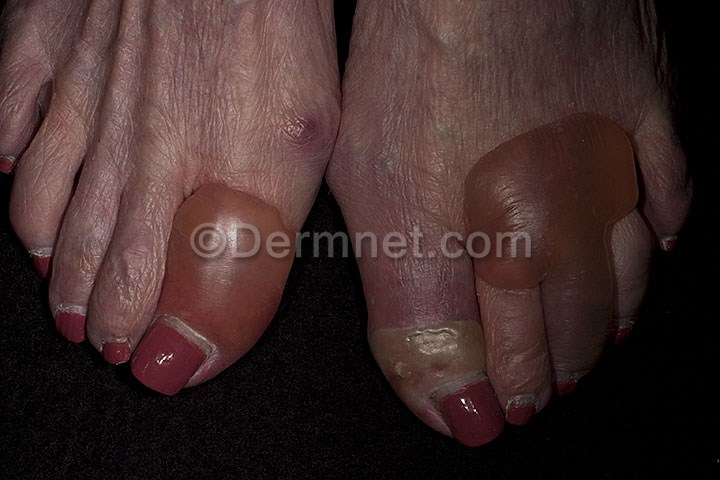
Disease: Bullous Disease Photos